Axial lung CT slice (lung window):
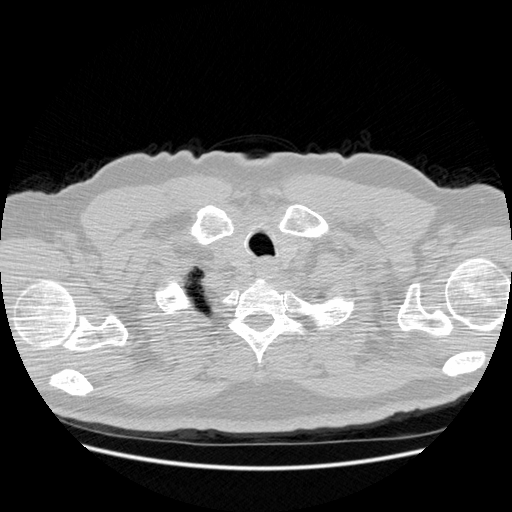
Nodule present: no